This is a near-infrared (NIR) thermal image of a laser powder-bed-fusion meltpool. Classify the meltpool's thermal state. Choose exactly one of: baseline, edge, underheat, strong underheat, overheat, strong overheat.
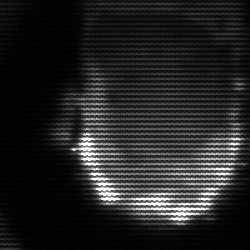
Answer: baseline